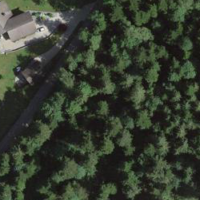
EUNIS habitat code: 43
Species observed at this site:
Oxalis acetosella